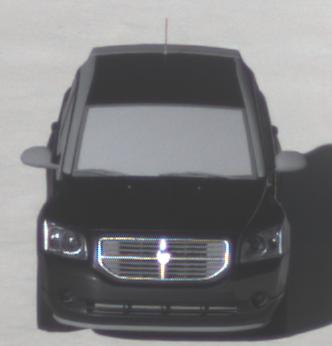
Make: Dodge
Model: Caliber 1.8
Detailed model: Caliber
Model produced from: 2006/06
Model produced until: 2009/03
Doors: 5
Color: black
Road condition: dry road
Daytime: morning or afternoon
Contrast: high contrast